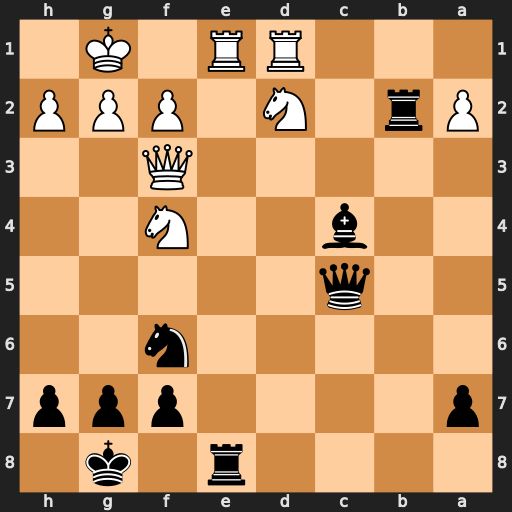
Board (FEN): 4r1k1/p4ppp/5n2/2q5/2b2N2/5Q2/Pr1N1PPP/3RR1K1
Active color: b
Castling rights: -
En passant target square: -
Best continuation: Rxe1+ Rxe1 Rxd2 Qa8+ Qf8